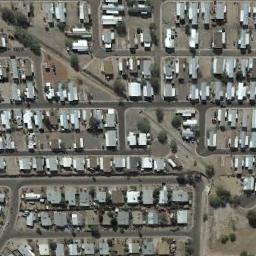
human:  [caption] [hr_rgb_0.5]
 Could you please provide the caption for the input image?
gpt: The dense residential is on the bare land .

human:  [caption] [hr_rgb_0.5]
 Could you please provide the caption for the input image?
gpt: The houses are separated by paths .

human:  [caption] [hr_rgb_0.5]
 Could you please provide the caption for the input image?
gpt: There are many roads and neatly arranged houses and trees in densely populated areas .

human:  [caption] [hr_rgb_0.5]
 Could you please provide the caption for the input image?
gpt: A dense residential area has lots of houses of the same style while some roads go through the residential area .

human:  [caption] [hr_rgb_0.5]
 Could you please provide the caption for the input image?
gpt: There are many gray buildings arranged neatly on dense residential area .